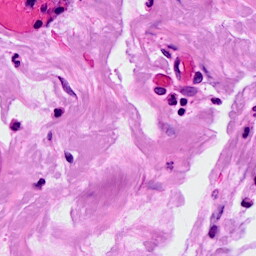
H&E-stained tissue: Breast